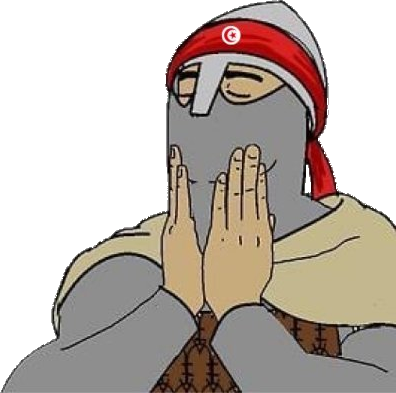
Label: 5_Feels_Good